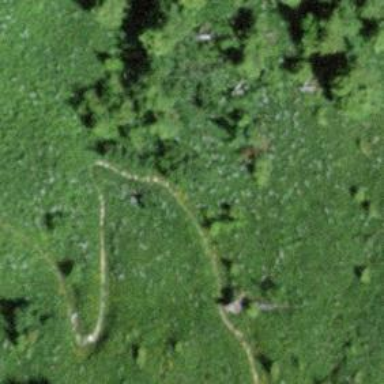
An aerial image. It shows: Path.